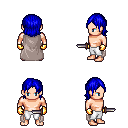
a pixel art fantasy rpg character, male body template, human, light skin, gray cape, white pants, blue long bangs hairstyle, gold gloves, dagger, four views (front, back, left, right), 2x2 character sprite sheet, small pixel art, hard edges, no anti-aliasing